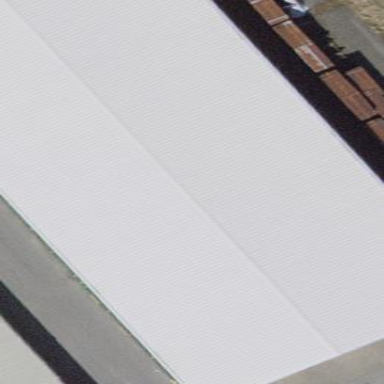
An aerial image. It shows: Industrial building.